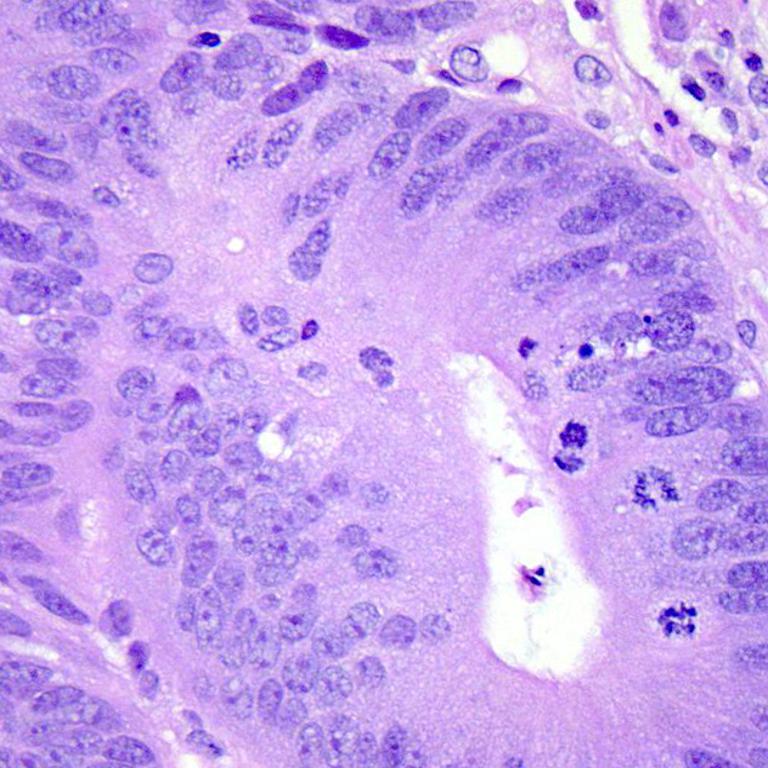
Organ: colon
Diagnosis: adenocarcinomas